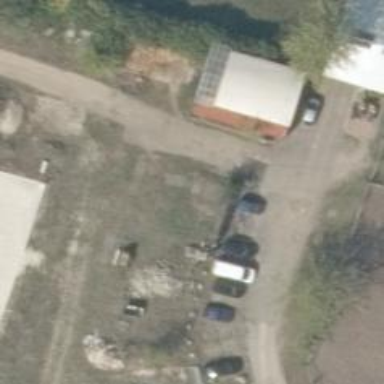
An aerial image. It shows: Car repair shop.